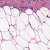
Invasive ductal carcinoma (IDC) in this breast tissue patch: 1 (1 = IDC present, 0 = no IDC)